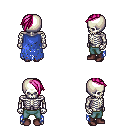
a pixel art fantasy rpg character, male body template, skeleton, blue tattered cape, teal pants, pink long mohawk hairstyle, maroon shoes, four views (front, back, left, right), 2x2 character sprite sheet, small pixel art, hard edges, no anti-aliasing